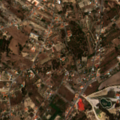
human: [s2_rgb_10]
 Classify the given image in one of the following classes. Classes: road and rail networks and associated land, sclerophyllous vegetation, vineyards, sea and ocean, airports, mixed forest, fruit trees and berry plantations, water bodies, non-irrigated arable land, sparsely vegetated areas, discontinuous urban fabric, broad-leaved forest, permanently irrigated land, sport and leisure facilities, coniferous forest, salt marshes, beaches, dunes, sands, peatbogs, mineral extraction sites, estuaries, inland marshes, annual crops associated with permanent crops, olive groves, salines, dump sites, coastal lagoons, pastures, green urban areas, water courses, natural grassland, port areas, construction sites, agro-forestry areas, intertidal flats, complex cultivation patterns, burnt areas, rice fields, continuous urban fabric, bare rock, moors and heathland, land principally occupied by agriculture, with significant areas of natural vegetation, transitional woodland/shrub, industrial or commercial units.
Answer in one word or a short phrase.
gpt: continuous urban fabric, discontinuous urban fabric, non-irrigated arable land, complex cultivation patterns, land principally occupied by agriculture, with significant areas of natural vegetation